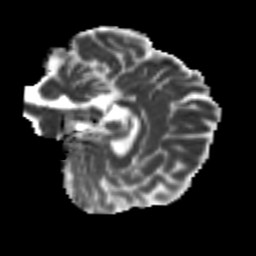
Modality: MD
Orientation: sagittal
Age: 23
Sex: female
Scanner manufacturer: siemens
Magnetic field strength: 3 T
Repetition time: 3.5 s
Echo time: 0.104 s